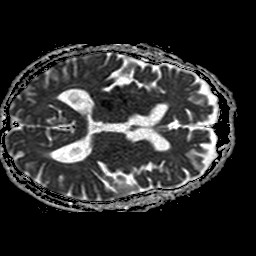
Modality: ADC
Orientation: axial
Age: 79
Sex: male
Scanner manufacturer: philips
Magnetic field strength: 1.5 T
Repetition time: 3.542 s
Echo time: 0.09411 s